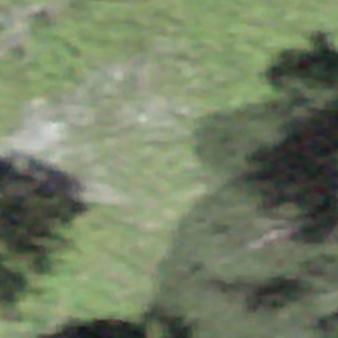
Label: other